Question: This is the image in which I want to count the lines
I've tried this code already:

<URL>
but it returns the output as an image too, as well as this code: <URL>
I just want to return it as a number
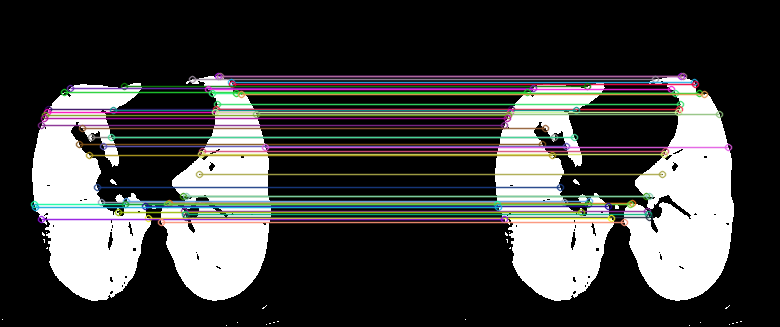
Answer: If you used 'lines = cv2.HoughLinesP(...)', you can just take 'len(lines)' to get the number of lines. If not, what did you use? You refer to some other stackoverflow posts, but can you post what code you used to calculate the lines?